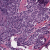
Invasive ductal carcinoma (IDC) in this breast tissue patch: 1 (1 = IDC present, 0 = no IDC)